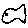
Label: fish